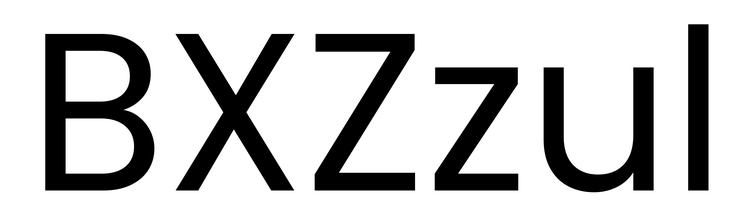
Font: Poppins-Regular